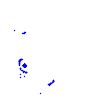
Particle: proton